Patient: sex M, age 31
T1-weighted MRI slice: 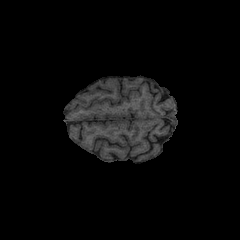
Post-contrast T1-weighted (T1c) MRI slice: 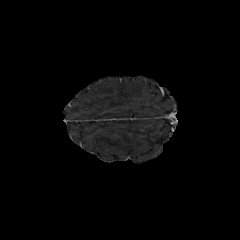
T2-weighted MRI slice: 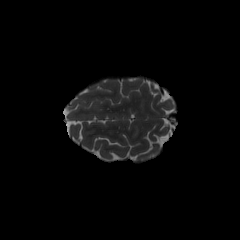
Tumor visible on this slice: no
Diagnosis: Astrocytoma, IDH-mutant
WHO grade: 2